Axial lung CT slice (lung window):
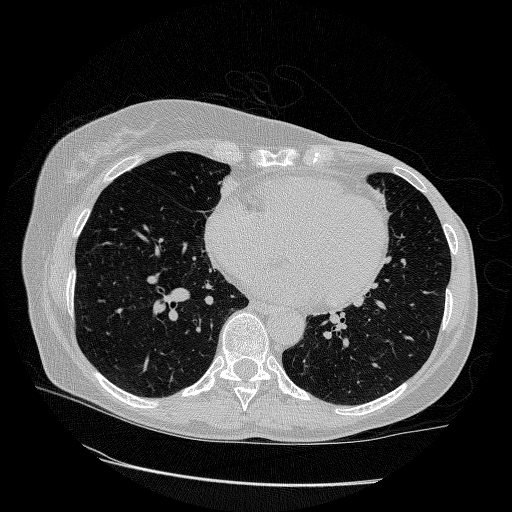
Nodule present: no